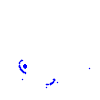
Particle: proton